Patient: sex F, age 89
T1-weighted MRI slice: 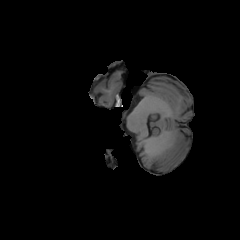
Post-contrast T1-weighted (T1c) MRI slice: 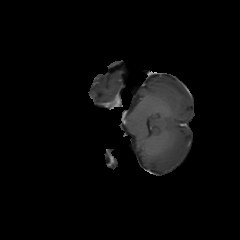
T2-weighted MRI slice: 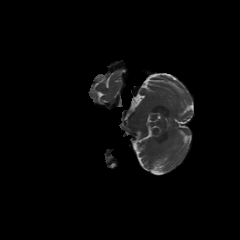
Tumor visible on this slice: no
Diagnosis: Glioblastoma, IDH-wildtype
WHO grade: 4